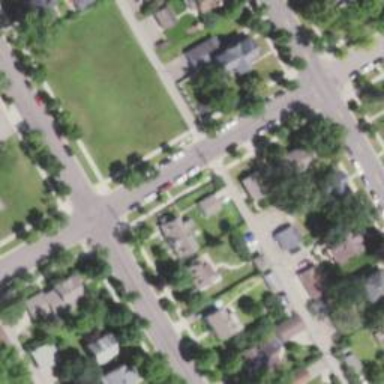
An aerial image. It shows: Alley classified as service road.